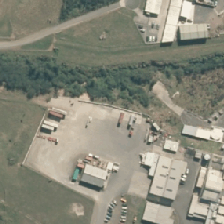
Land cover: urban_build_up